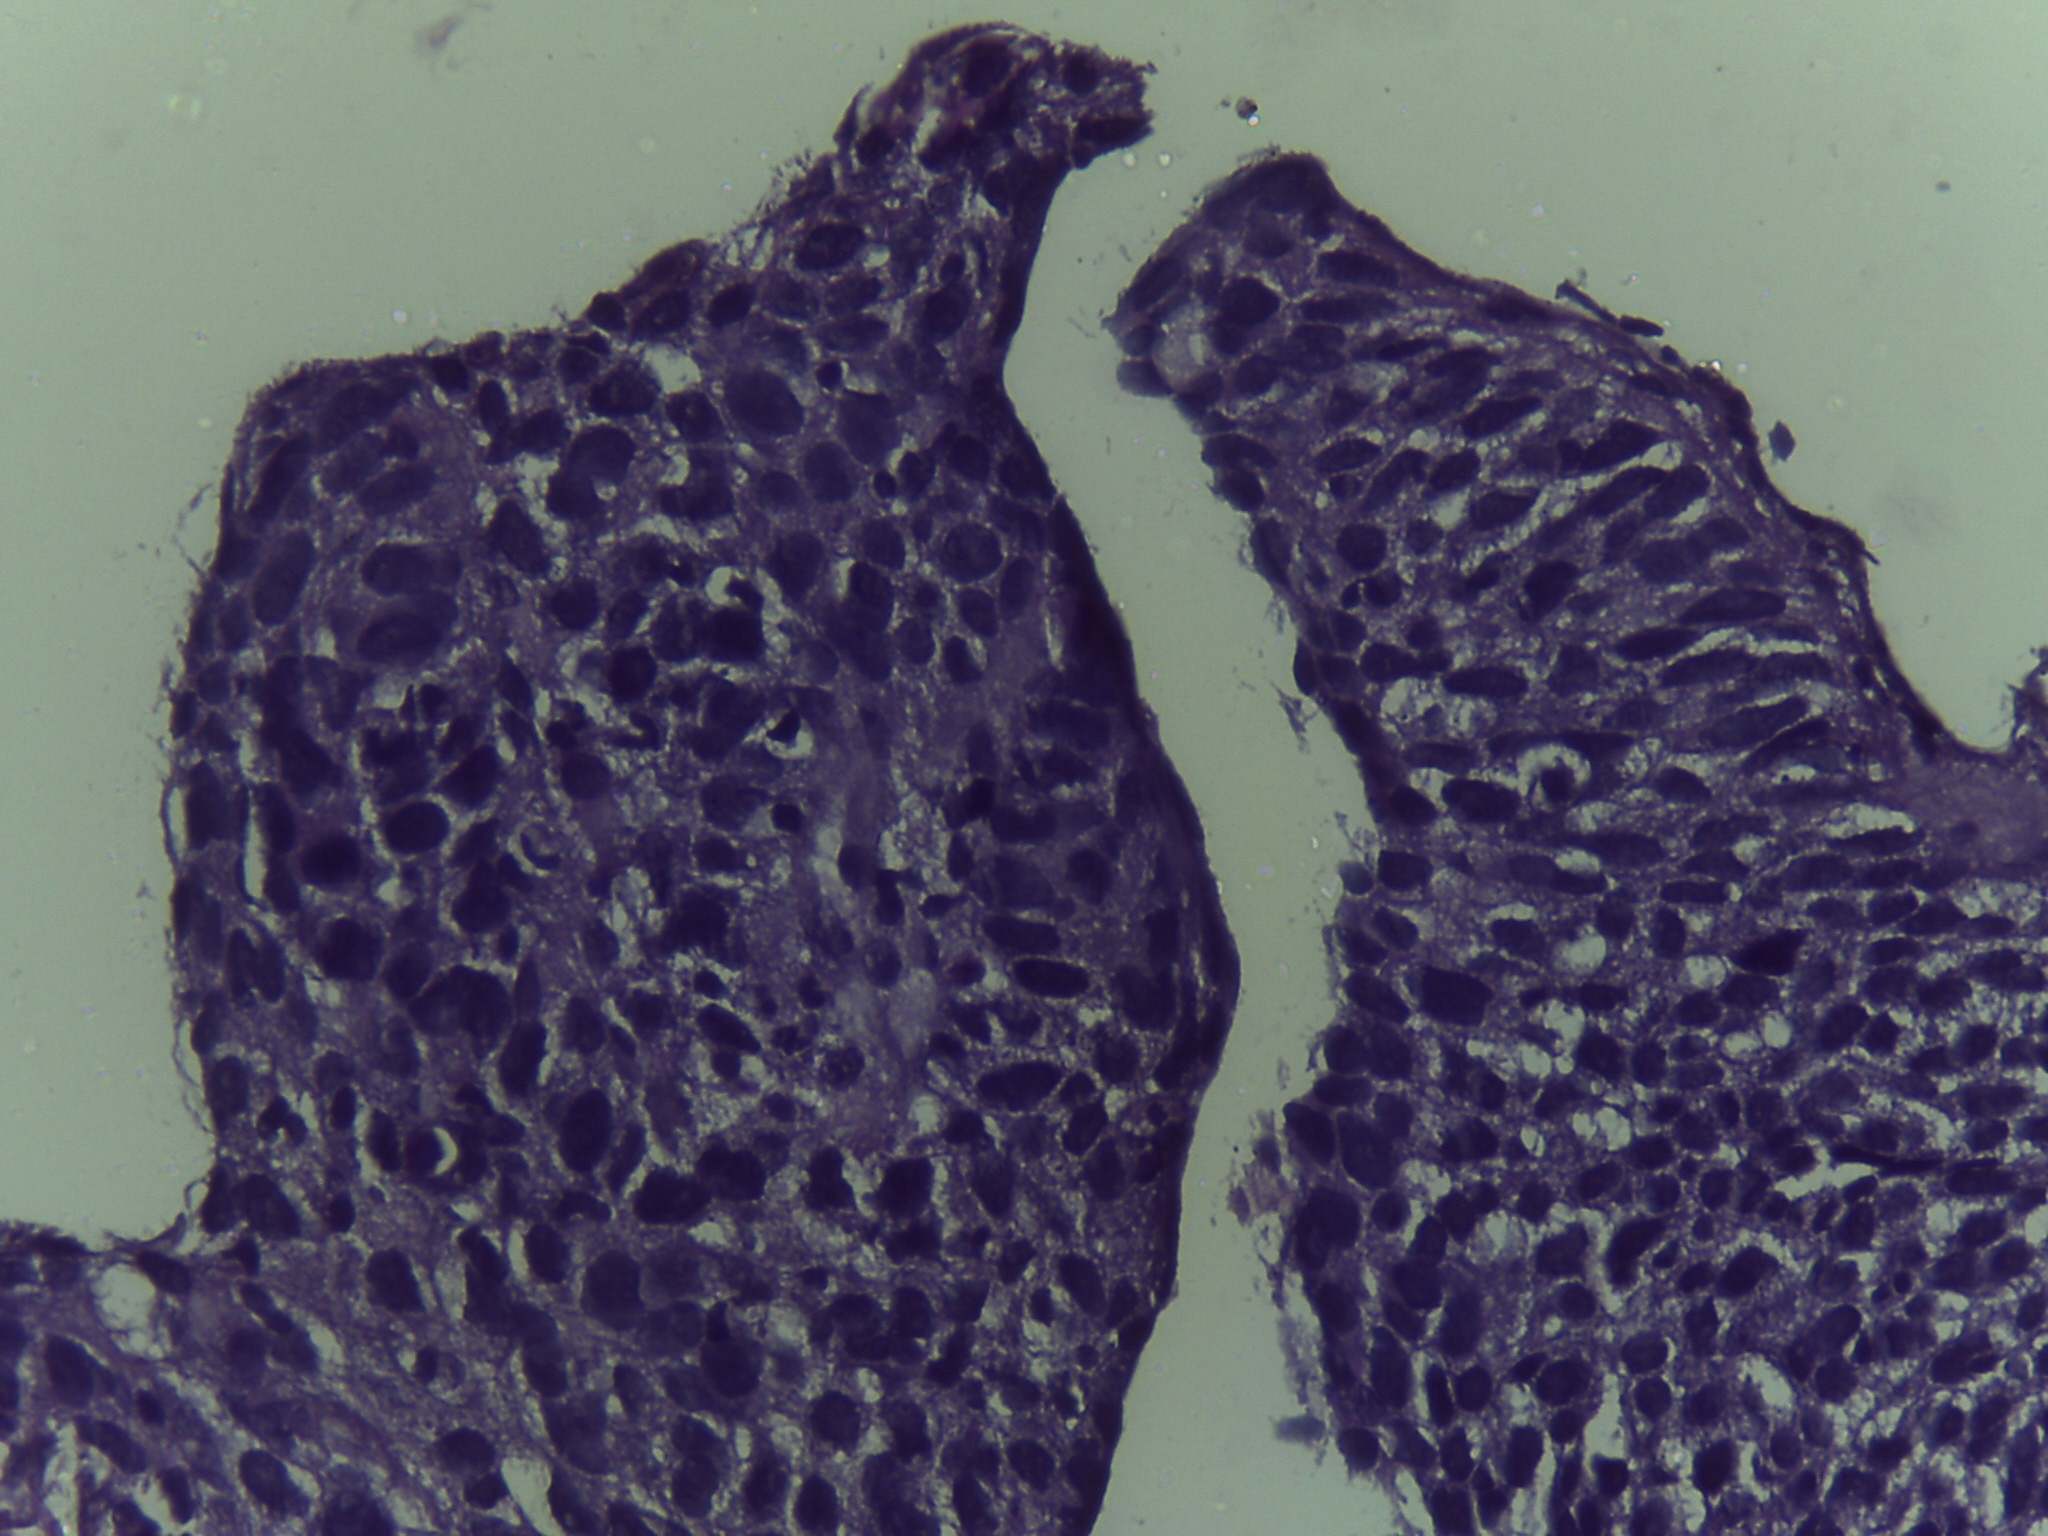
Diagnosis: OSCC